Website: apple
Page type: billing-address
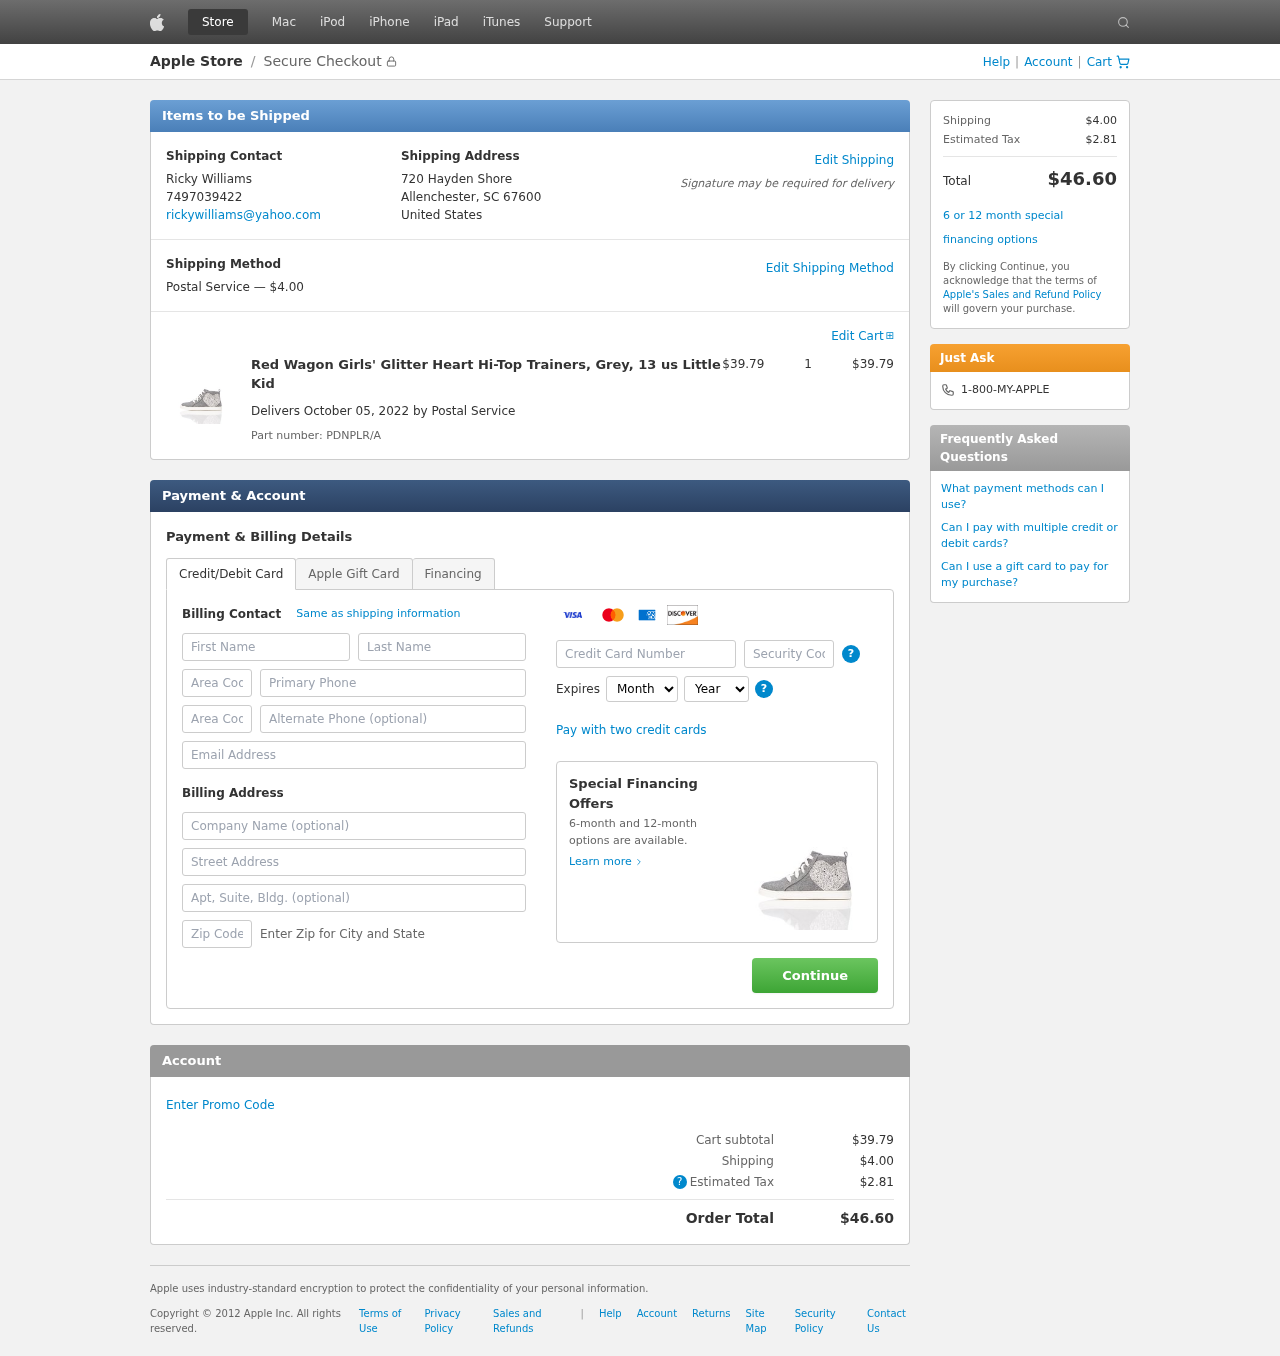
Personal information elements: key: PII_CARD_CVV
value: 525
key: PII_CARD_EXPIRY_MONTH
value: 08
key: PII_CARD_EXPIRY_YEAR
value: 27
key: PII_CARD_NUMBER
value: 2718 4549 8711 3675
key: PII_CITY_STATE_ZIP
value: Allenchester, SC 67600
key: PII_COUNTRY
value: United States
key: PII_EMAIL
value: rickywilliams@yahoo.com
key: PII_FIRSTNAME
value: Ricky
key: PII_FULLNAME
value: Ricky Williams
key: PII_LASTNAME
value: Williams
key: PII_PHONE
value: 7497039422
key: PII_PHONE_ALT
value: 9385647954
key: PII_PHONE_ALT_AREA
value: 938
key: PII_PHONE_AREA
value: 749
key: PII_STREET
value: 720 Hayden Shore
Product elements: key: PRODUCT1_NAME
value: Red Wagon Girls' Glitter Heart Hi-Top Trainers, Grey, 13 us Little Kid
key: PRODUCT1_PRICE
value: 39.79
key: PRODUCT1_QUANTITY
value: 1
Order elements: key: ORDER_SHIPPING_COST
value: $4.00
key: ORDER_SUBTOTAL
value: $39.79
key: ORDER_DELIVERY_DATE
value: October 05, 2022
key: ORDER_PART_NUMBER
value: PDNPLR/A
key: ORDER_TAX
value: $2.81
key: ORDER_TOTAL
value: $46.60